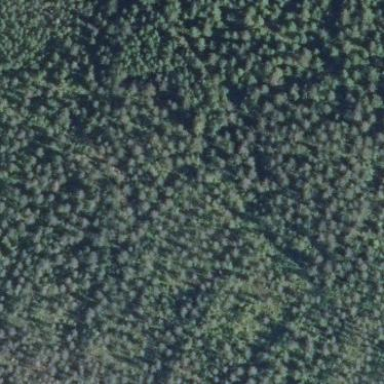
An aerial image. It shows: Woodland with needle-leaved trees.